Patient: sex M, age 69
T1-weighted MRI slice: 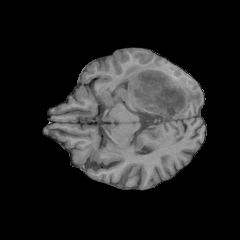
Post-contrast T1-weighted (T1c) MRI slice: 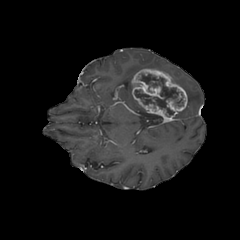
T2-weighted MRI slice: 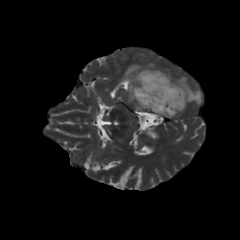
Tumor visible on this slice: yes
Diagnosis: Glioblastoma, IDH-wildtype
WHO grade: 4